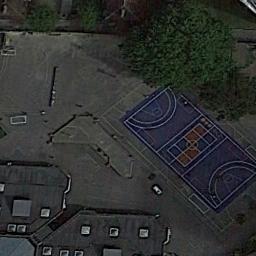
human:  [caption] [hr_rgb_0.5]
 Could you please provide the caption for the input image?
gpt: There is a basketball court on the open place next to some trees .

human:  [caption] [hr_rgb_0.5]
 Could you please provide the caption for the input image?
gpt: The basketball court is built on the bare concrete,Next to some trees .

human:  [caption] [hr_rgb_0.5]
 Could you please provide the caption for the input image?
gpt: There is a basketball court next to the tree .

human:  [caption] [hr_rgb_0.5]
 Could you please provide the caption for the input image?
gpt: A basketball court on the vacant lot while some trees and buildings beside .

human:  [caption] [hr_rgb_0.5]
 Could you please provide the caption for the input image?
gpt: A vacant lot is beside the basketball court .